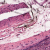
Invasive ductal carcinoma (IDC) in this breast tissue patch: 0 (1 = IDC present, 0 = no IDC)